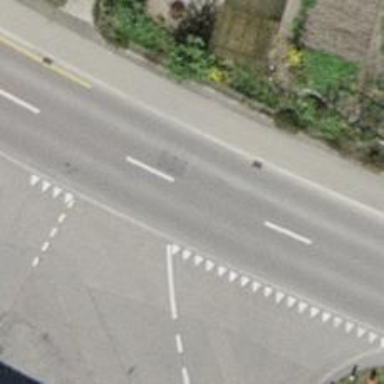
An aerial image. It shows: Primary highway with asphalt surface and sidewalk on the left side. Both the road and the left sidewalk have asphalt as the surface material.